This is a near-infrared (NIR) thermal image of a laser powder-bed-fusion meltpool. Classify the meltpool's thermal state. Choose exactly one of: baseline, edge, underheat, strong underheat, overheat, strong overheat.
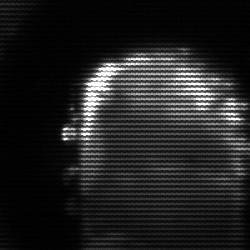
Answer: baseline